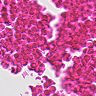
Metastatic tissue present: no